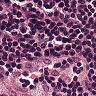
Metastatic tissue present: no